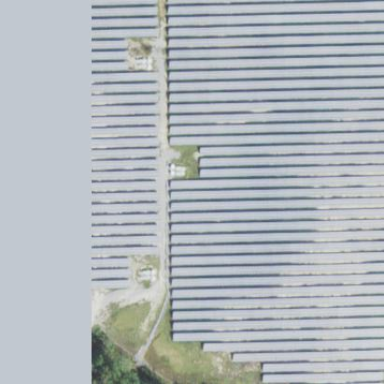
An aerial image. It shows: Solar photovoltaic power plant surrounded by fence.